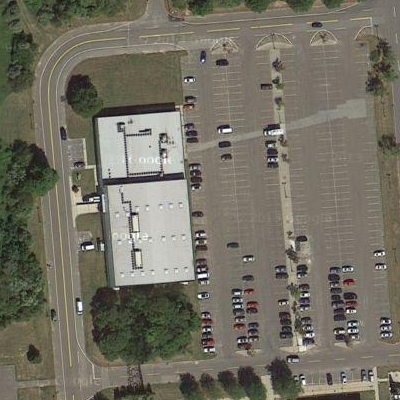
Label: Industry